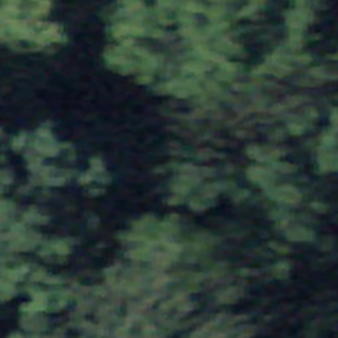
Label: other